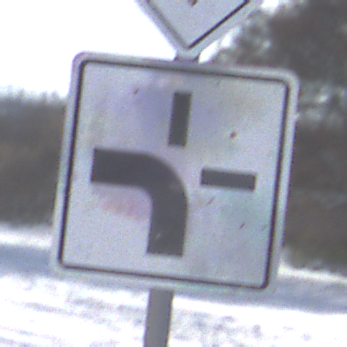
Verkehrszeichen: VerlaufVorfahrtsstrasse1
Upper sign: Vorfahrtsstrasse
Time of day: MorningAfternoon
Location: Outdoor (Nature)
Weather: PartlyCloudy
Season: Winter
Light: Natural